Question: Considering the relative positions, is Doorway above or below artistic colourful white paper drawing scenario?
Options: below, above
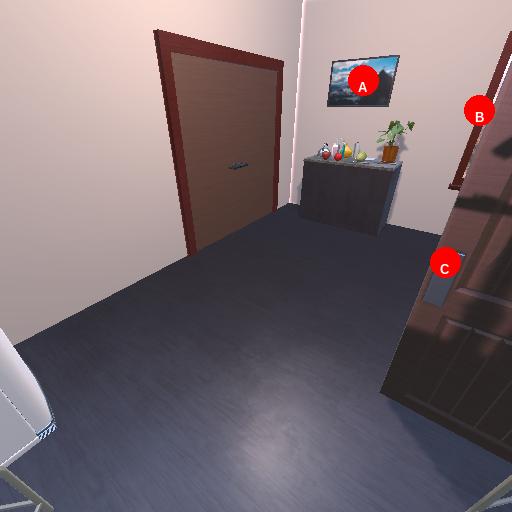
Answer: below